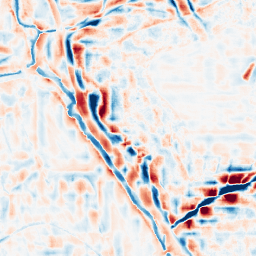
Category: wavelet
Decomposition family: wavelet_reverse_biorthogonal
Decomposition parameters: wavelet: rbio4.4
level: 4
Upsampling method: cubic_catmull_rom
Upsampling parameters: scale: 2
Upsampling scale: 2